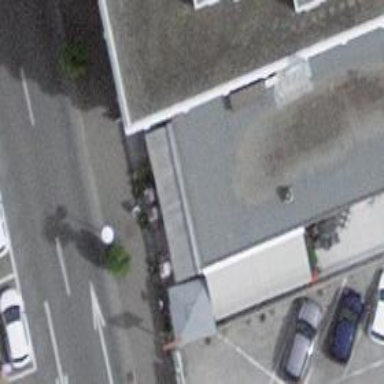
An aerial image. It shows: Bar.